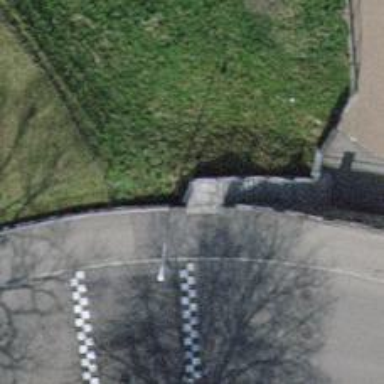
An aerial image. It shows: Stone steps along the road.